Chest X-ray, PA view. Patient: 21 years old, sex F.
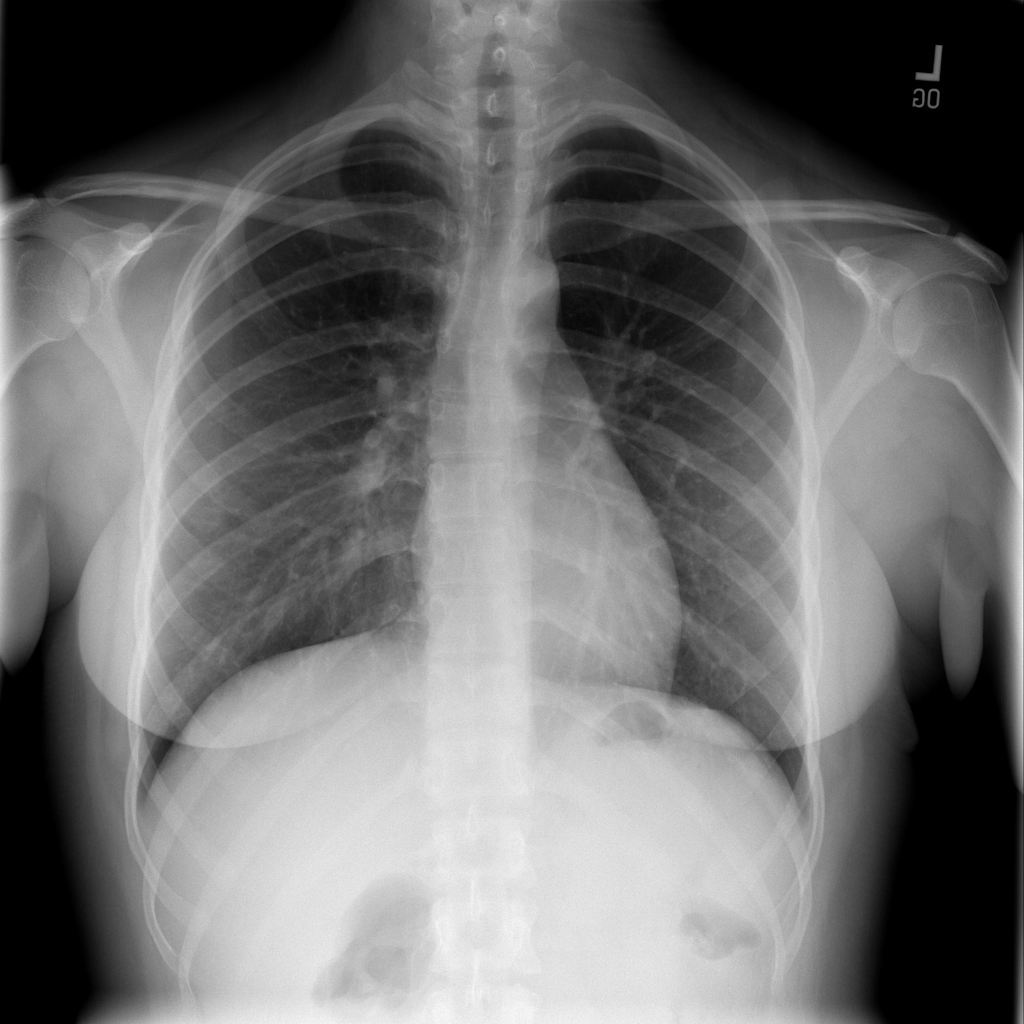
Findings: No Finding